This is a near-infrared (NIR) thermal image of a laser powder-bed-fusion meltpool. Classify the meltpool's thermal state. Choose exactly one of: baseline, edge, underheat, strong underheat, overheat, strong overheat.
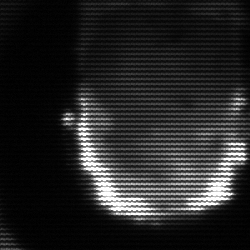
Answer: baseline